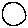
Label: circle